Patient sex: M
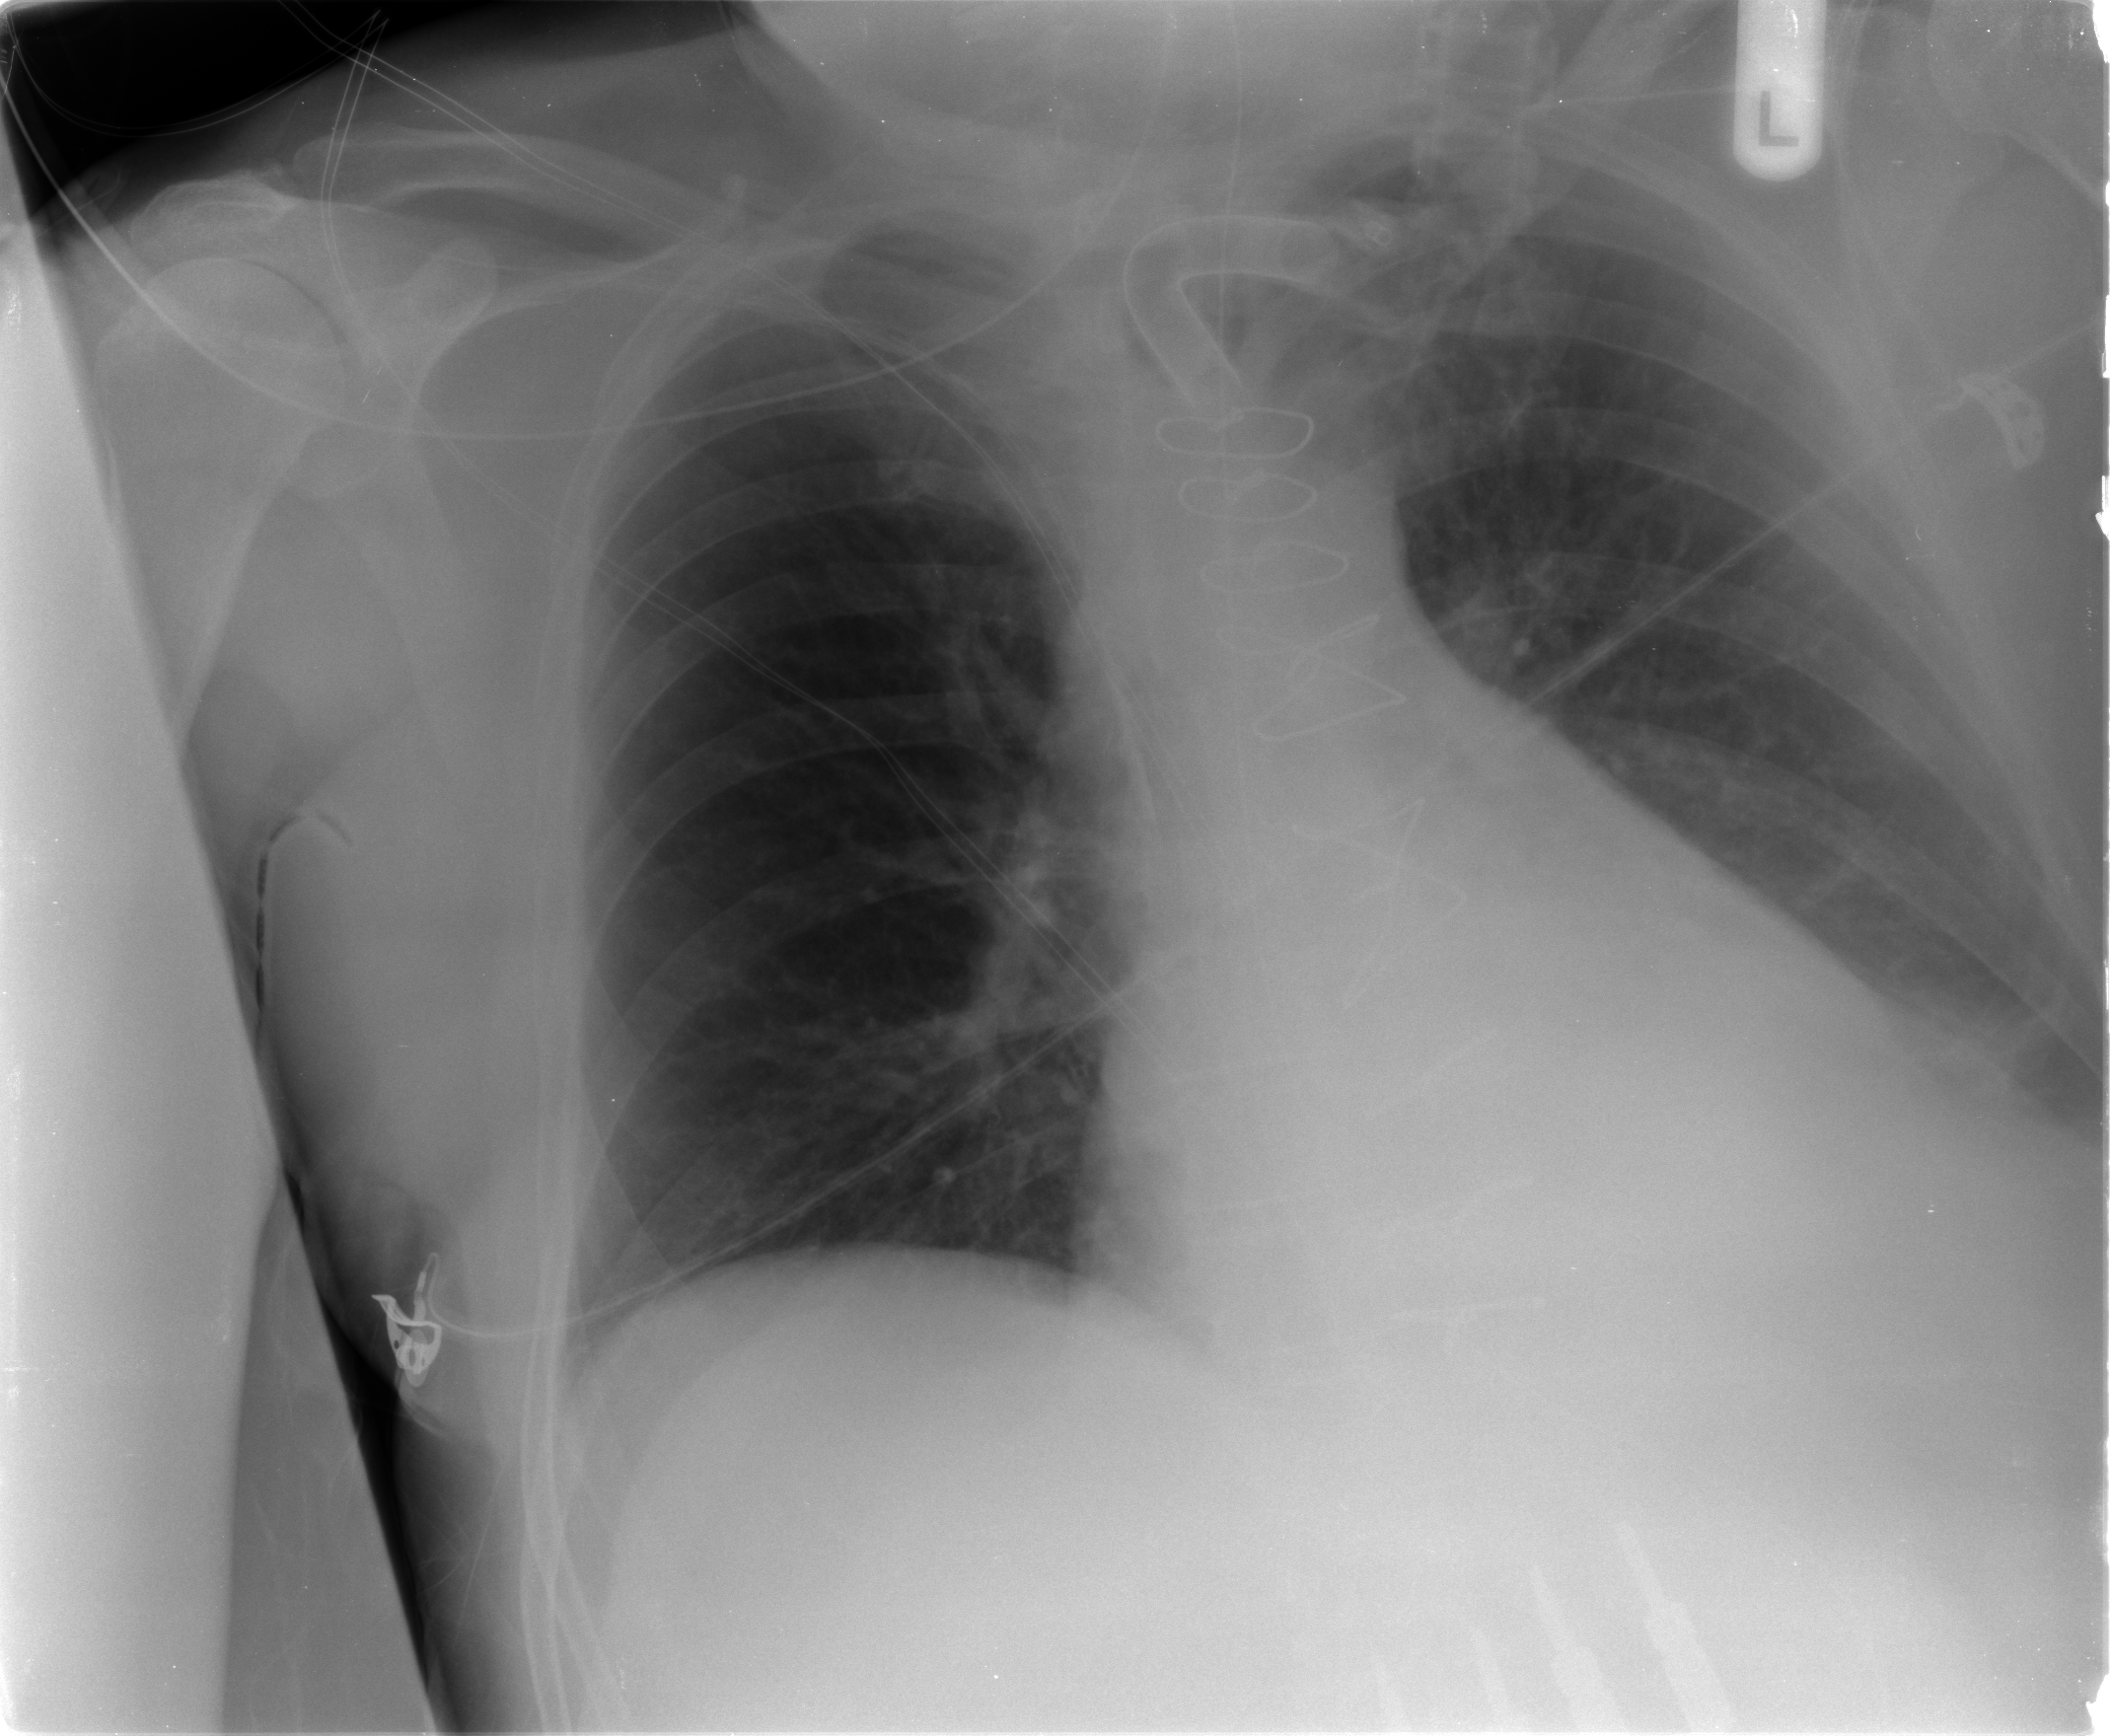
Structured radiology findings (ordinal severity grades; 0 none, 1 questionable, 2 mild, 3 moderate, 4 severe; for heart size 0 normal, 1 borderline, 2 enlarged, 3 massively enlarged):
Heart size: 2
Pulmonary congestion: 0
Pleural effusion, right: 0
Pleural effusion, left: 0
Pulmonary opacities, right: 0
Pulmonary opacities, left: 0
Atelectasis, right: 0
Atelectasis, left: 1